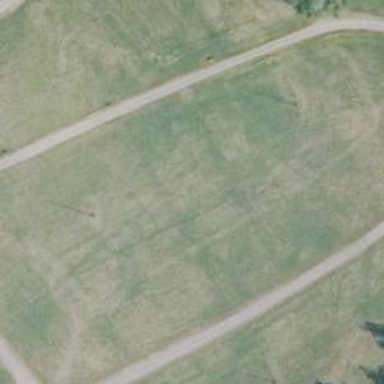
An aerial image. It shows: Hole for both regular golf and disc golf.